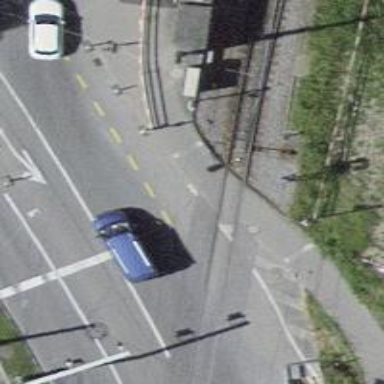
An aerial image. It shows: Railway crossing.